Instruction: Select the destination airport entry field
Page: home
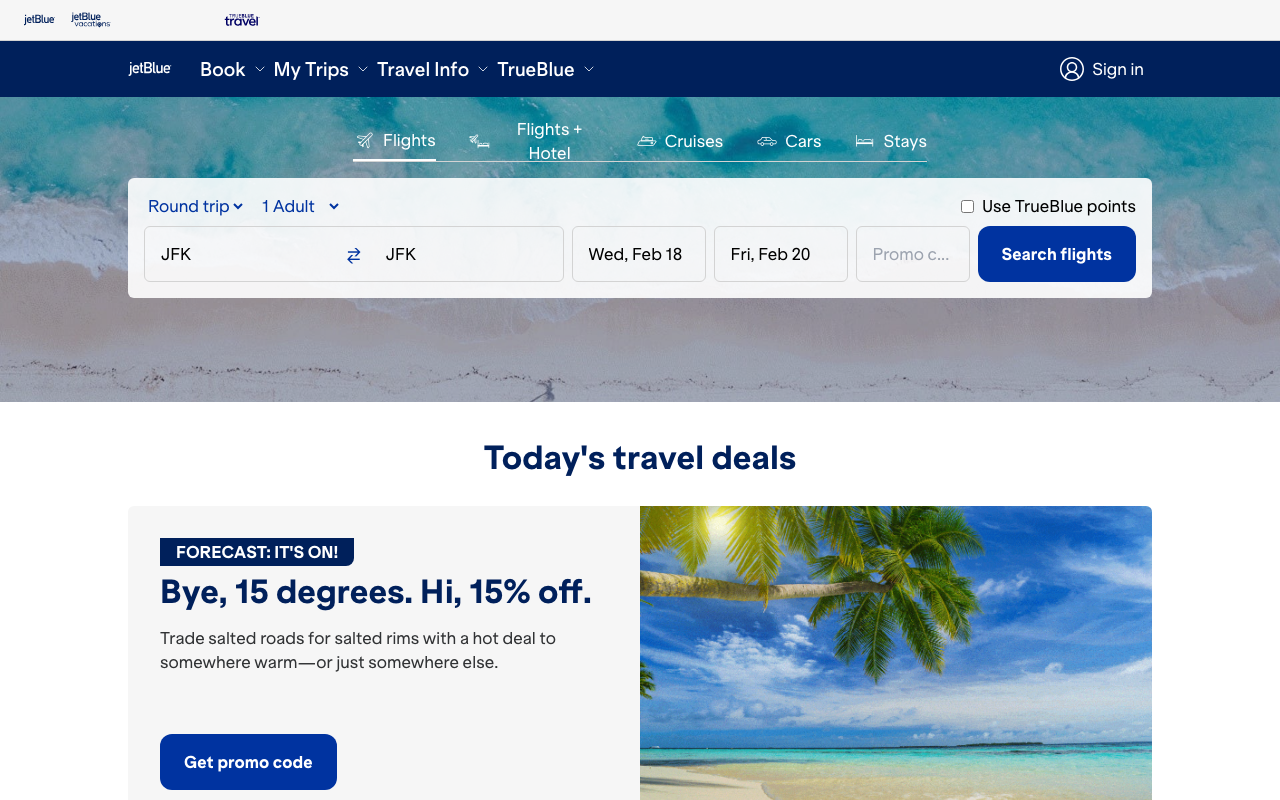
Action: click